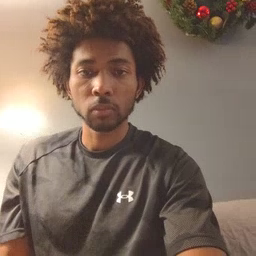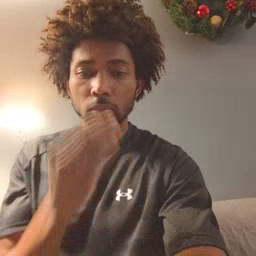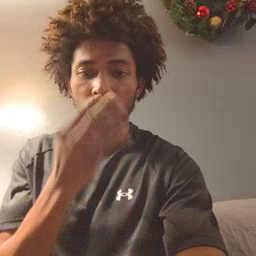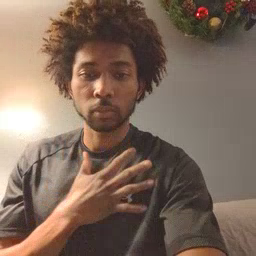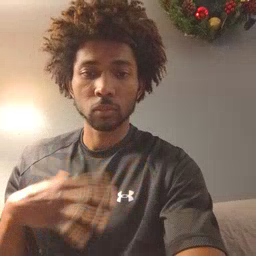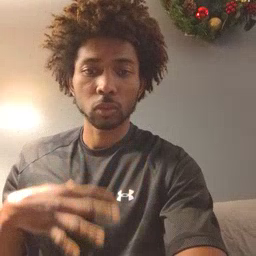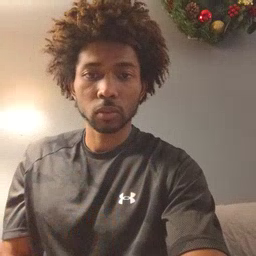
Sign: pajamas